Question: i get a change of data in a first column in a listview after search a data.
Example:
in a first column, the data must display a room code like "3234" but after do a searching the data change to "Room_Code".
Below is the code for search function
'''
Private Sub Search()
ListViewRoom.Items.Clear()
Dim item As New ListViewItem
Dim _isFound As Boolean = False
Dim colName() As String = {"Room_Code", "Room_Type", "Room_No", "Room_Price", "Room_Status", "No_of_Occupancy"}
Dim strSqlSearch As String = "SELECT Room_Code, Room_Type, Room_No, Room_Price, Room_Status, No_of_Occupancy " & _
"FROM Room " & _
"WHERE " & colName(cboSearch.SelectedIndex) & " LIKE '%" & txtSearch.Text & "%'"
dbSource = "Data Source=LAILATUL-PC\SERVER;Initial Catalog=HotelManagementSystem;Integrated Security=True"
Using con As New SqlClient.SqlConnection("Data Source=LAILATUL-PC\SERVER;Initial Catalog=HotelManagementSystem;Integrated Security=True")
Using com As New SqlClient.SqlCommand()
With com
.Connection = con
.CommandType = CommandType.Text
.CommandText = strSqlSearch
End With
Try
con.Open()
Dim dr As SqlClient.SqlDataReader = com.ExecuteReader
While dr.Read
_isFound = True
item = ListViewRoom.Items.Add("Room_Code".ToString)
item.SubItems.Add(dr("Room_Type".ToString))
item.SubItems.Add(dr("Room_No".ToString))
item.SubItems.Add(dr("Room_Price".ToString))
item.SubItems.Add(dr("Room_Status".ToString))
item.SubItems.Add(dr("No_of_Occupancy".ToString))
End While
If Not _isFound Then
MsgBox("No results found.", MsgBoxStyle.OkOnly, "Information")
End If
Catch ex As Exception
MsgBox(ex.Message.ToString(), MsgBoxStyle.OkOnly, "Error")
End Try
End Using
End Using
'''

Tq
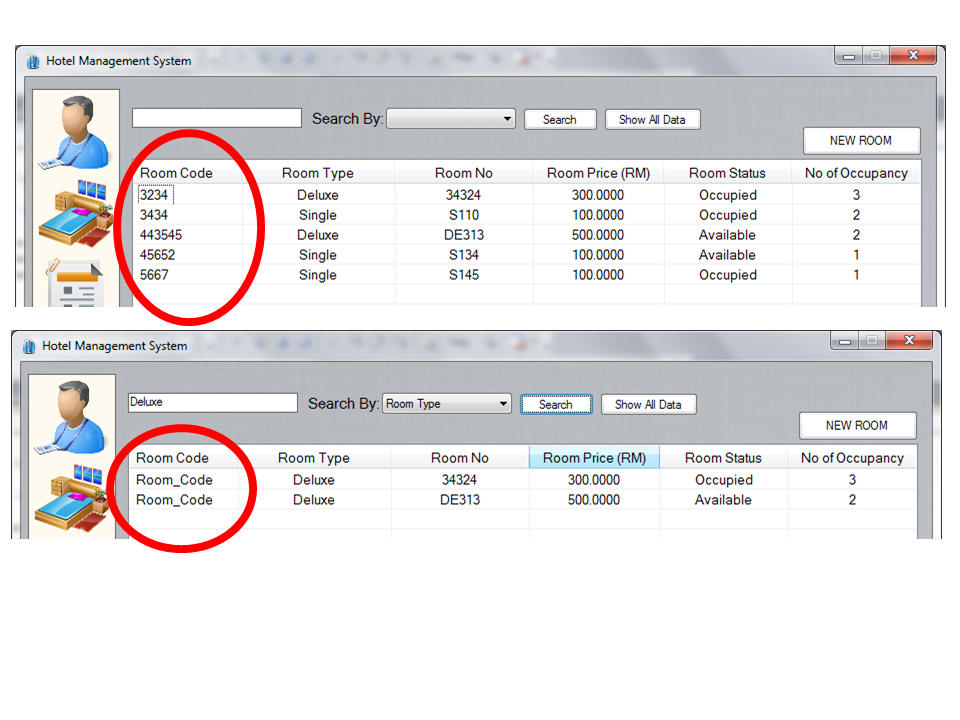
Answer: Um, because you're telling it to:
'''
item = ListViewRoom.Items.Add("Room_Code".ToString)
'''
I suppose that that should be:
'''
item = ListViewRoom.Items.Add(dr("Room_Code").ToString)
'''
By the way, you've got several other pointless calls to 'ToString' too, e.g.
'''
item.SubItems.Add(dr("Room_Type".ToString))
'''
What's the point of calling 'ToString' on a literal? Surely it's the field value that you want converted to a 'String':
'''
item.SubItems.Add(dr("Room_Type").ToString())
'''
You really should be using a 'DataGridView' and simply binding a 'DataTable' instead of abusing a 'ListView', which is NOT a grid control.